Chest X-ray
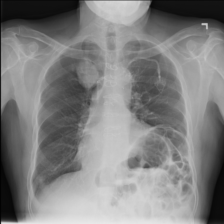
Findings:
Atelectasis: negative
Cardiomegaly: negative
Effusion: negative
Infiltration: negative
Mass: negative
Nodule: negative
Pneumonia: negative
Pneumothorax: negative
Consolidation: negative
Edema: negative
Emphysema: negative
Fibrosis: negative
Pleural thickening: negative
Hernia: negative